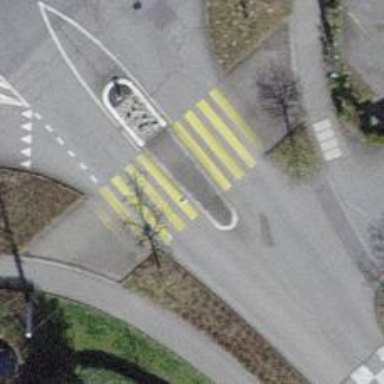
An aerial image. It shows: Marked crossing with traffic-calming table.